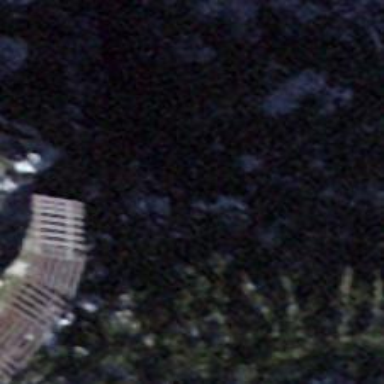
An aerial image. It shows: Structure designed for avalanche protection.